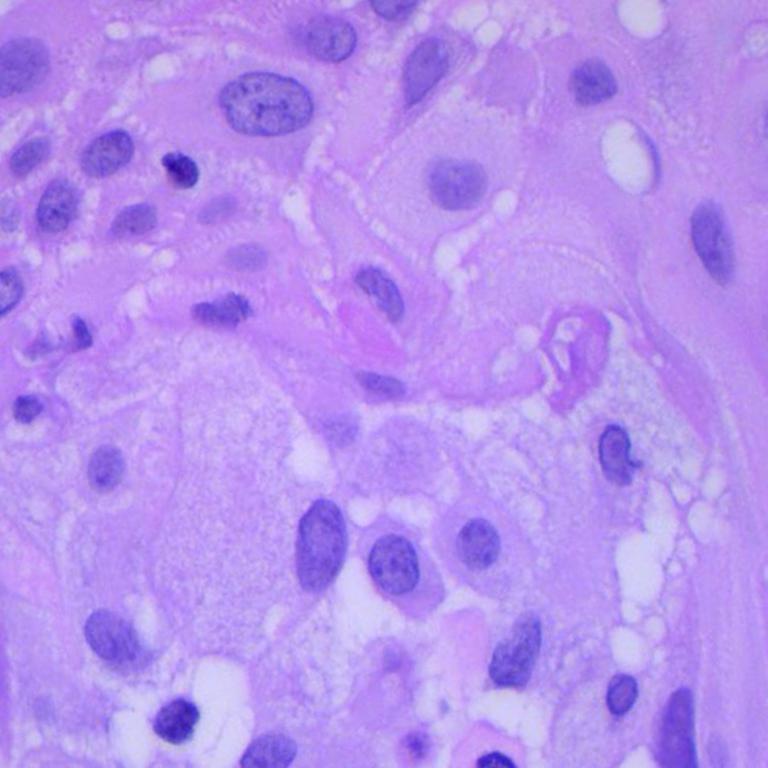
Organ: lung
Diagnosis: squamous carcinomas